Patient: sex F, age 73
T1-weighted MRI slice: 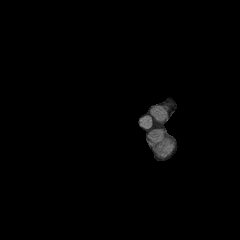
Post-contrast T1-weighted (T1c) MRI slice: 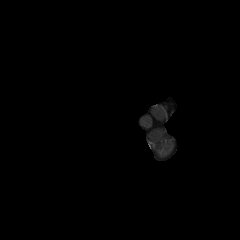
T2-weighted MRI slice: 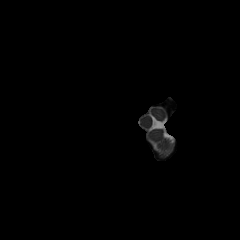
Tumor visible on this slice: no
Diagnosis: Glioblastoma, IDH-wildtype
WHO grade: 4